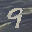
Label: 9